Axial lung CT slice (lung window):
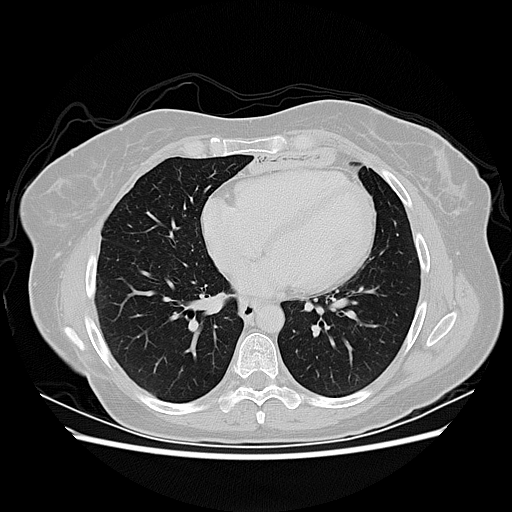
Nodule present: no